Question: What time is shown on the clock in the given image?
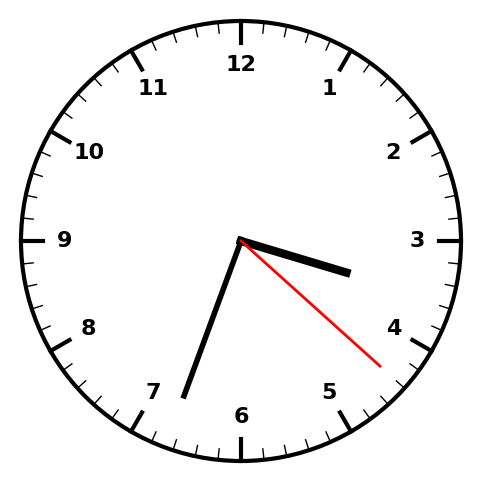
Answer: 03:33:22